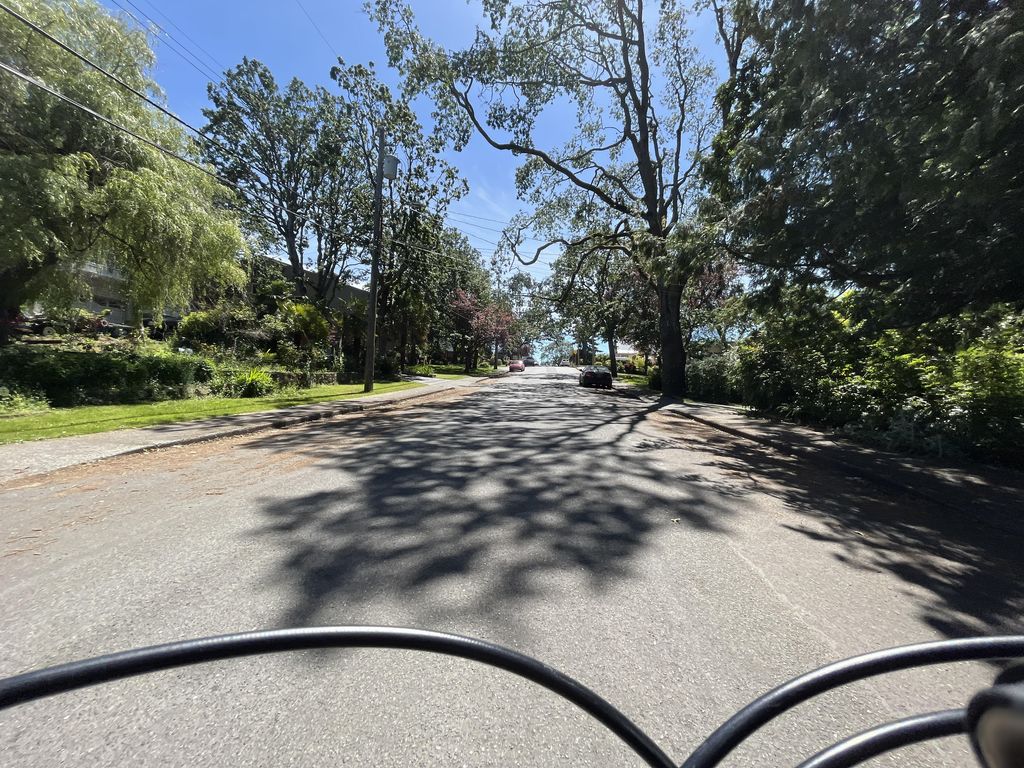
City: victoria